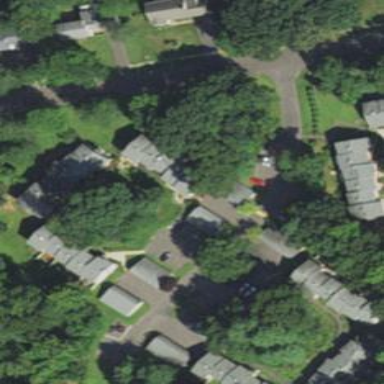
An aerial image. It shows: Residential driveway with asphalt surface.